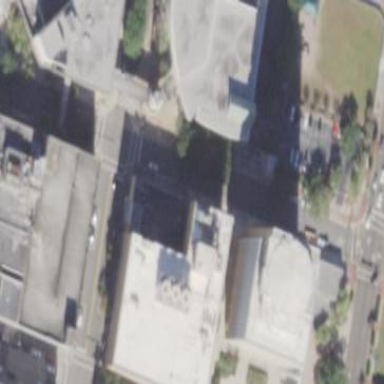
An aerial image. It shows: Building.